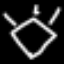
Label: diamond